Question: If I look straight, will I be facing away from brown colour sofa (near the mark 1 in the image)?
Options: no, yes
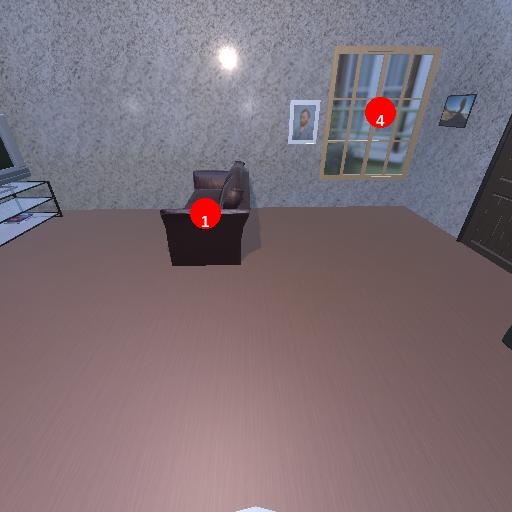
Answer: no